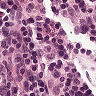
Metastatic tissue present: no